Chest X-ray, PA view. Patient: 54 years old, sex M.
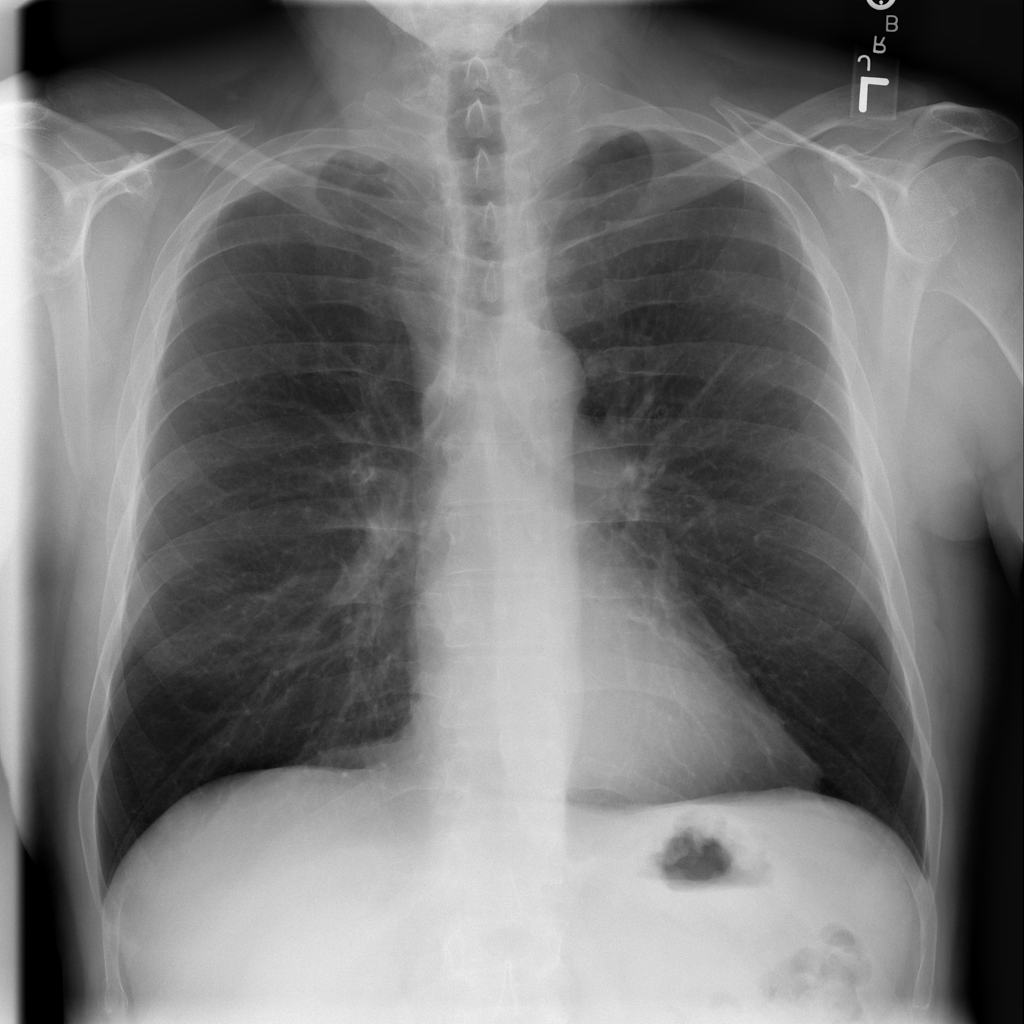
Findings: No Finding